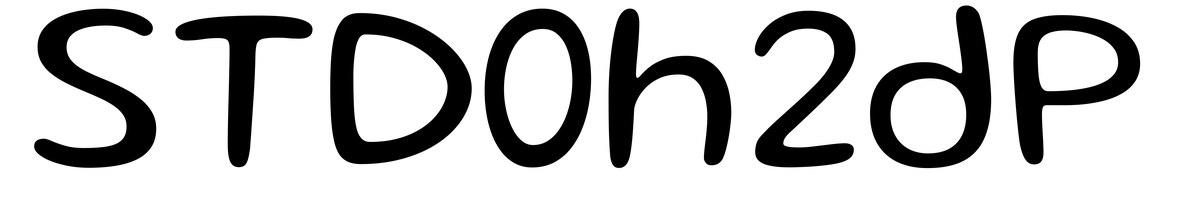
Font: Gluten_Light